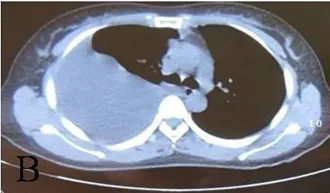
Computed tomography manifestation and pleural fluid of the patient. Haemorragic fluid aspirated from right pleural cavity.
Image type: radiology (ct)